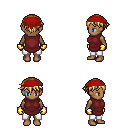
a pixel art fantasy rpg character, female body template, human, dark skin, maroon tunic, white pants, blonde short bangs hairstyle, red bandana, gold gloves, four views (front, back, left, right), 2x2 character sprite sheet, small pixel art, hard edges, no anti-aliasing